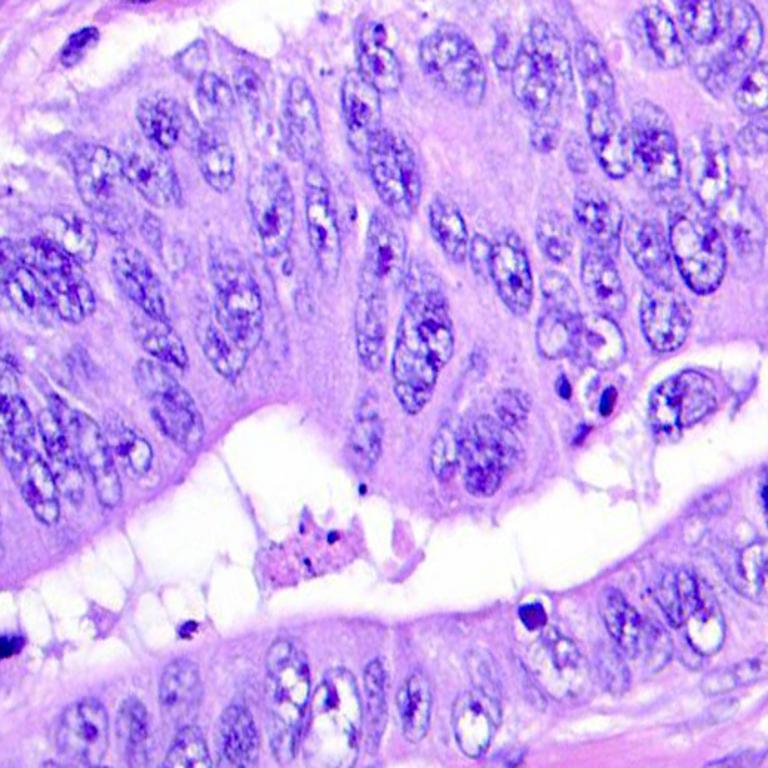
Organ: colon
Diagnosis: adenocarcinomas